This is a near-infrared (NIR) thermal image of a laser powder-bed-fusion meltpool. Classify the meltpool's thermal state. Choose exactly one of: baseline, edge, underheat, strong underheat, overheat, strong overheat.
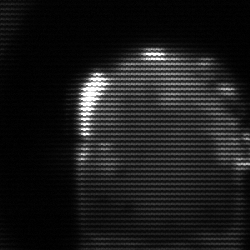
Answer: baseline